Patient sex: M
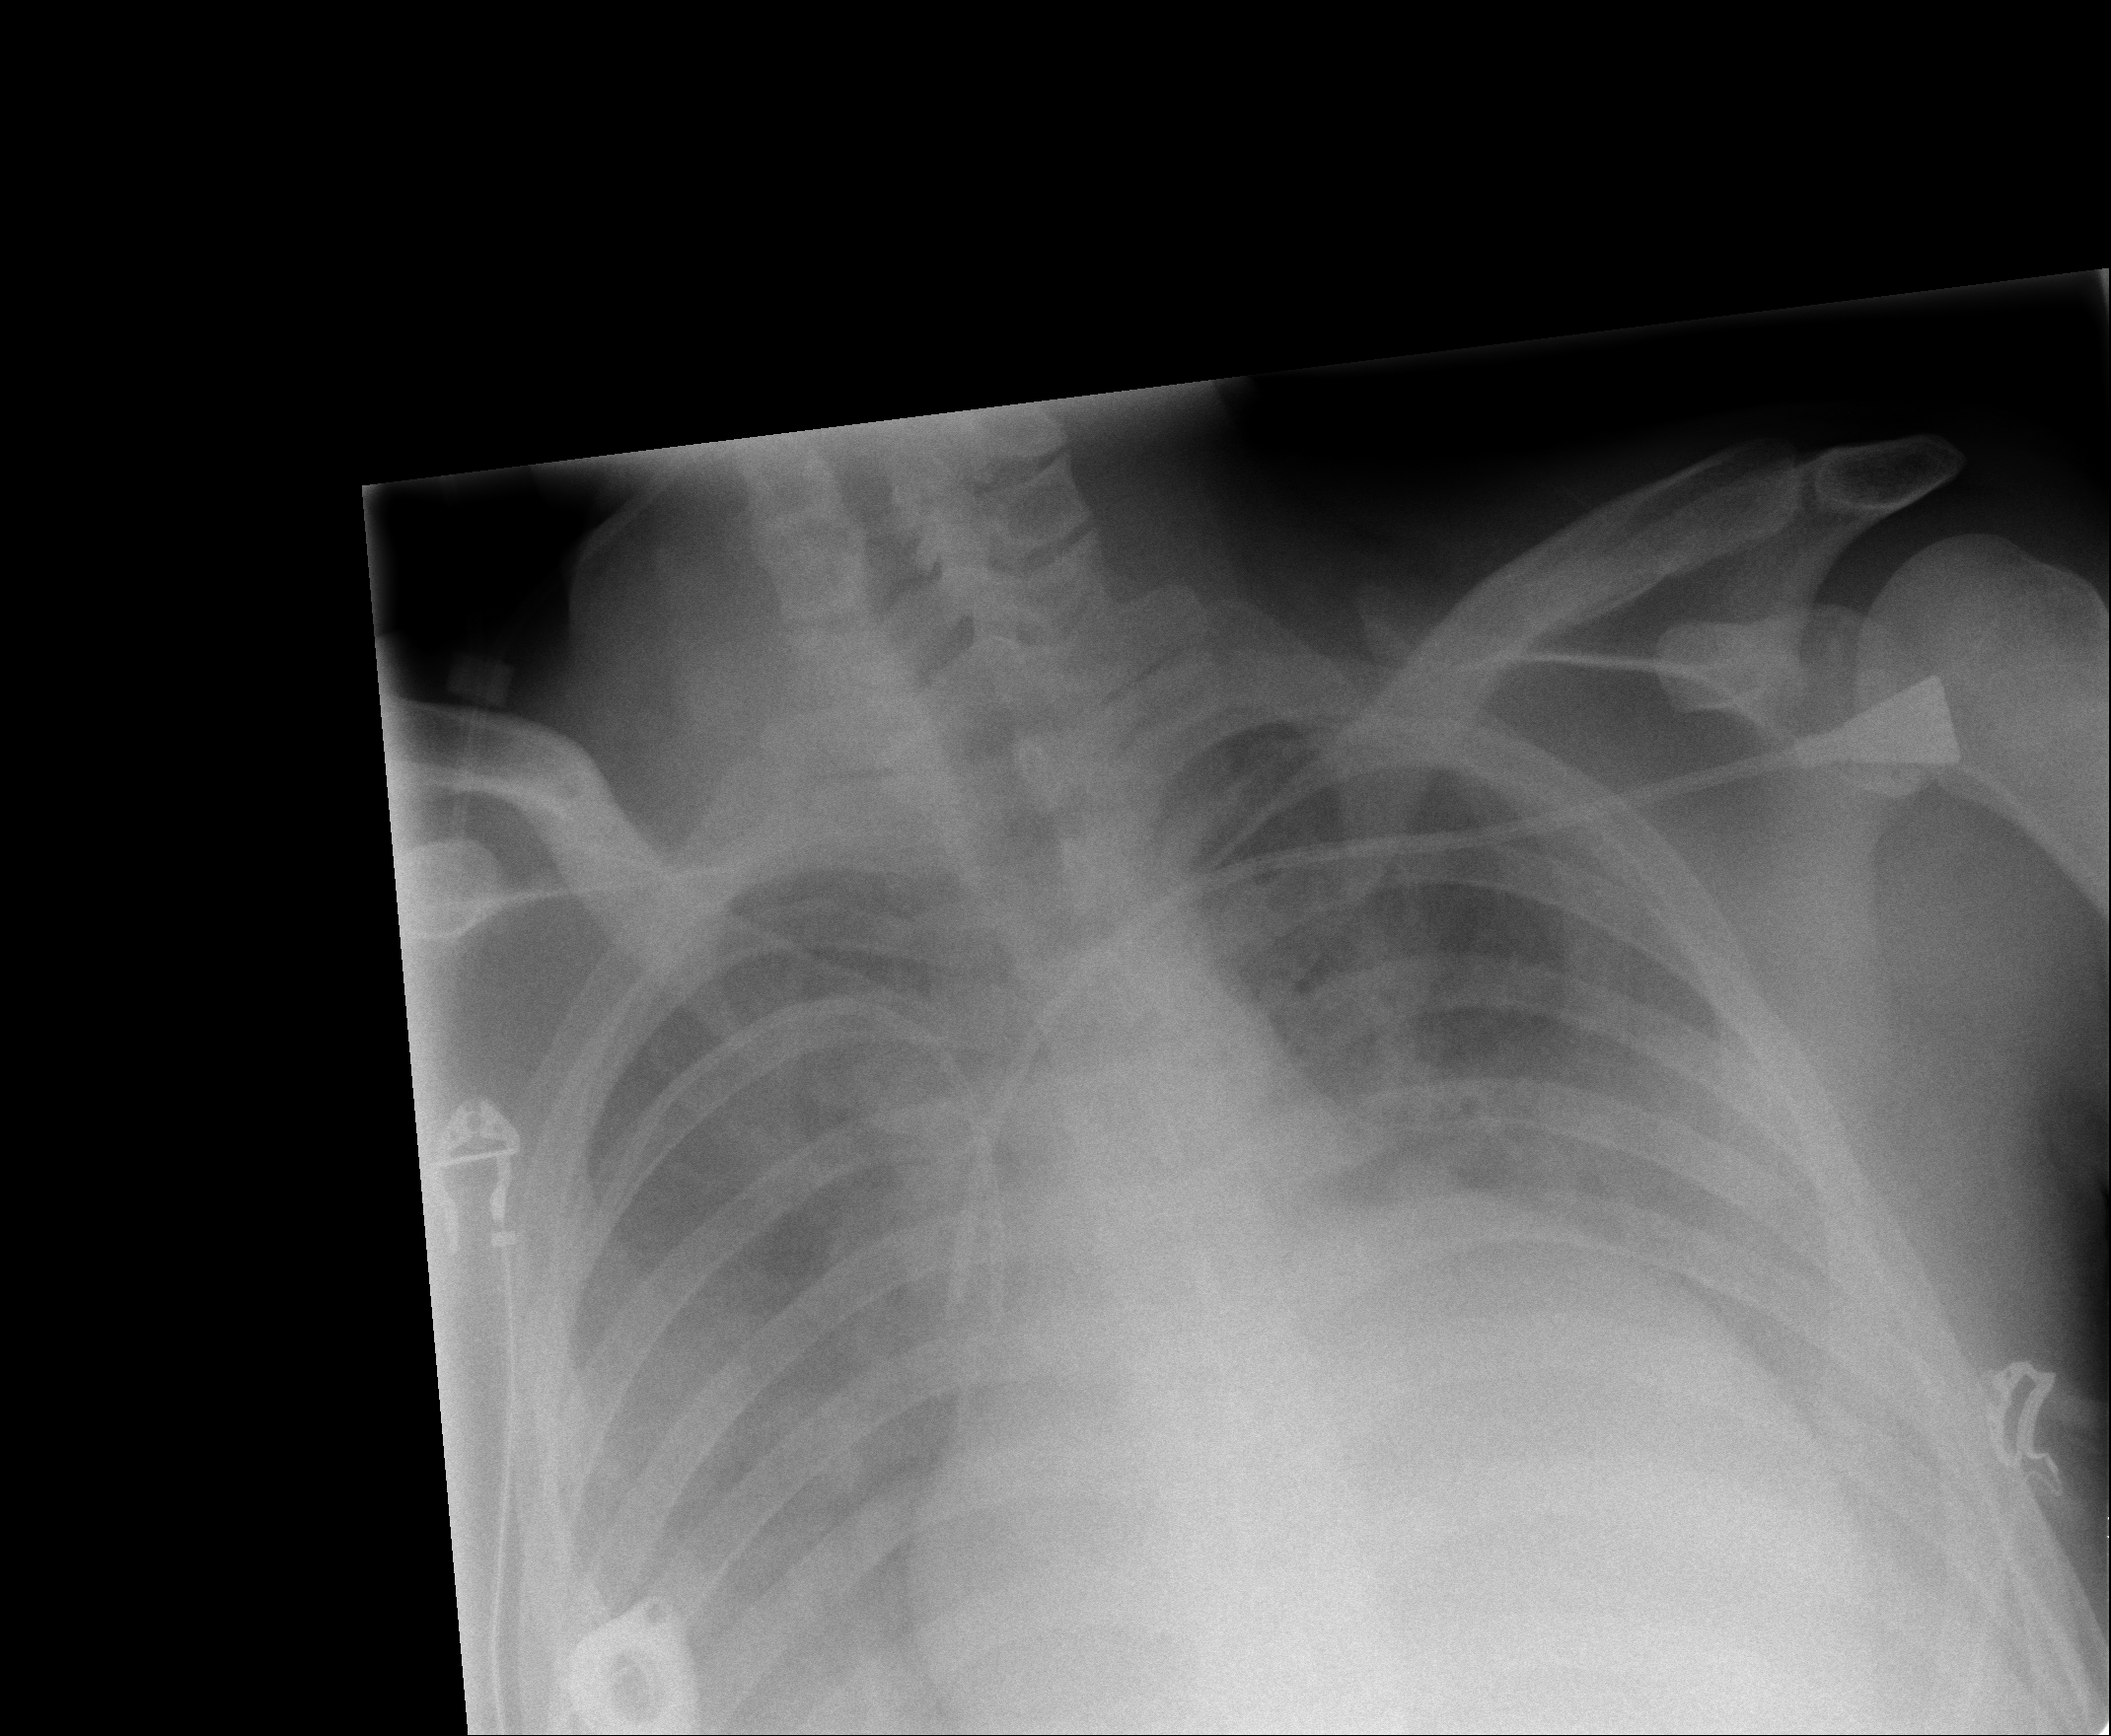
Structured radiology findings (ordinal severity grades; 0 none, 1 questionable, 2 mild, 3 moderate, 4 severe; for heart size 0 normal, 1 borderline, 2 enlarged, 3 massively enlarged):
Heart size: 2
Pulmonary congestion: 2
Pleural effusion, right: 2
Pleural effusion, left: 2
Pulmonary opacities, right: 2
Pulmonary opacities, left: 2
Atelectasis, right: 2
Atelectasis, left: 2